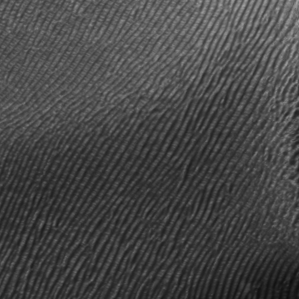
Label: frost